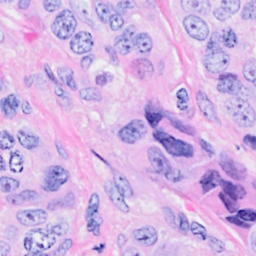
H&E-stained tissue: Breast